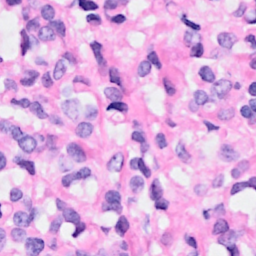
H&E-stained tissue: Breast